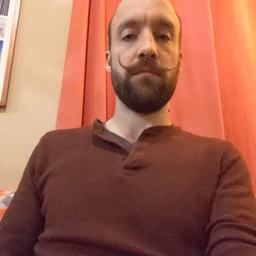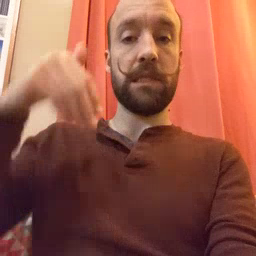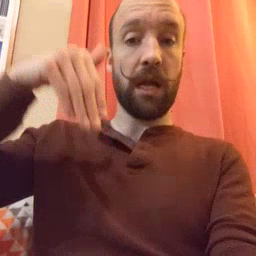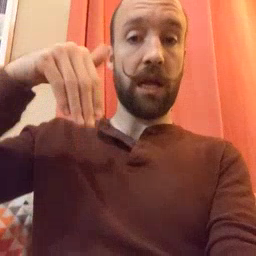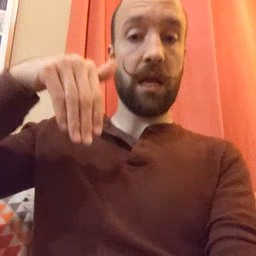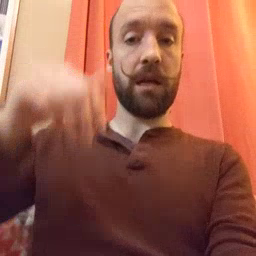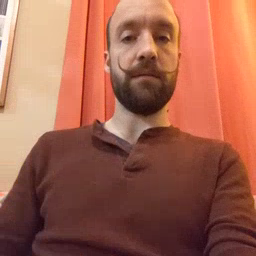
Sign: night